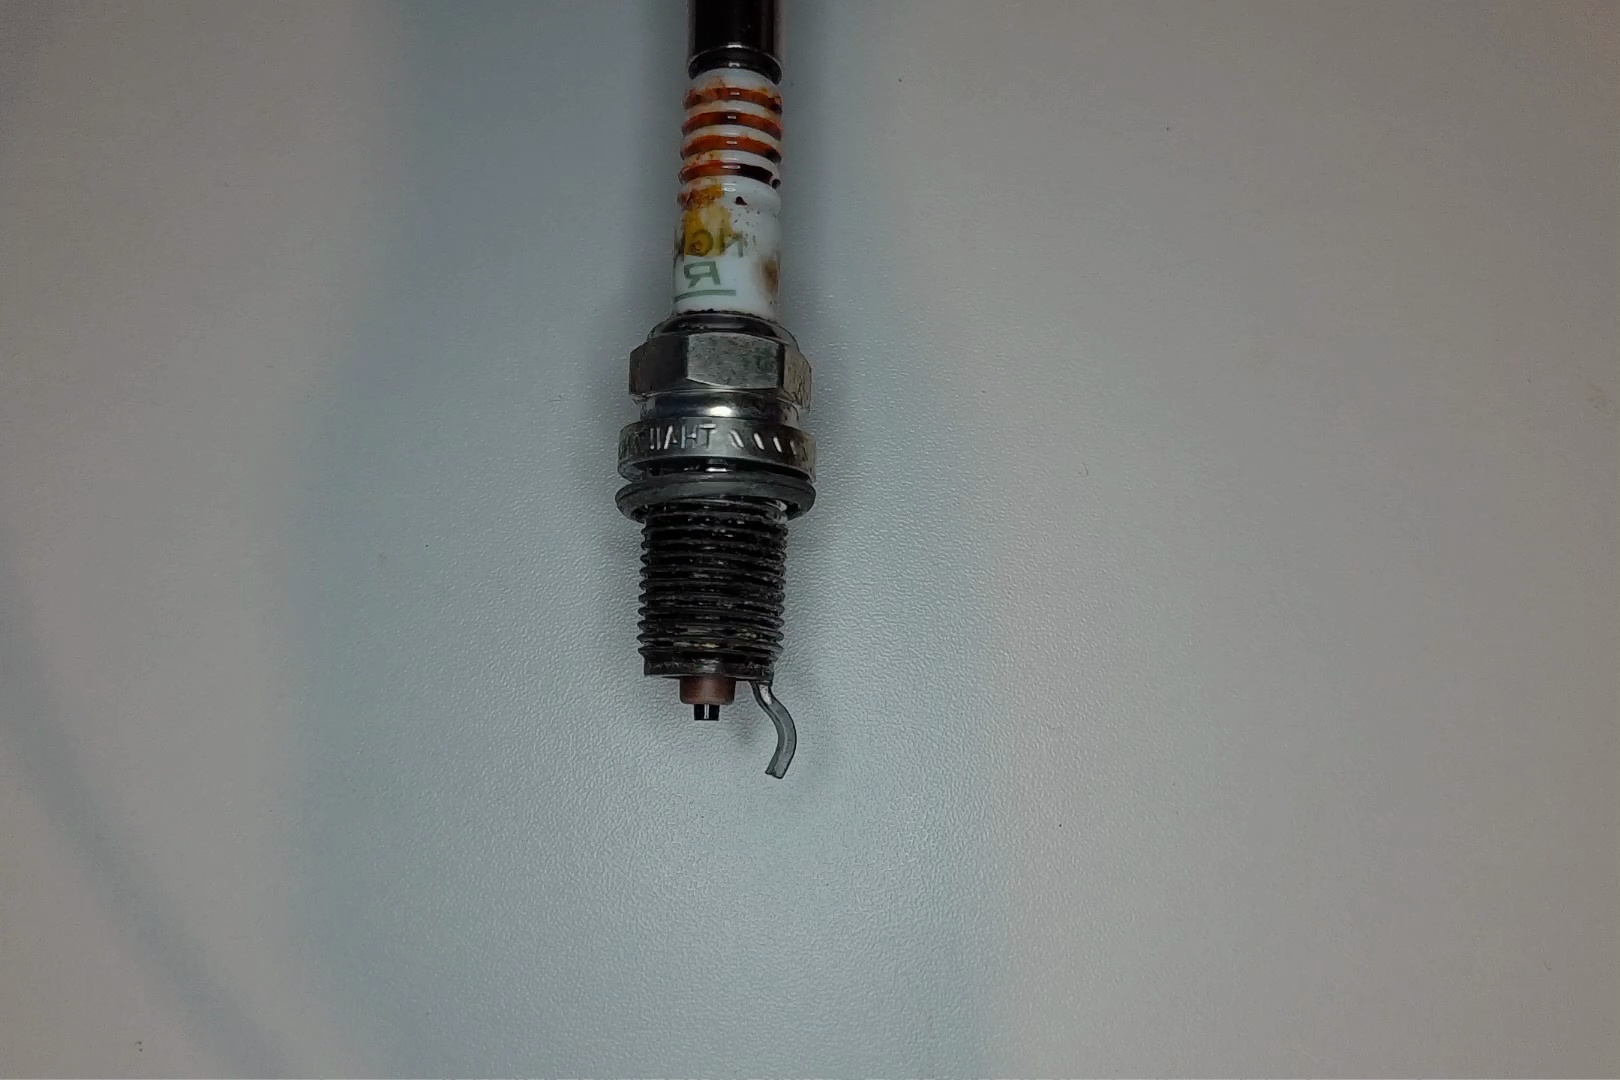
Label: anomaly